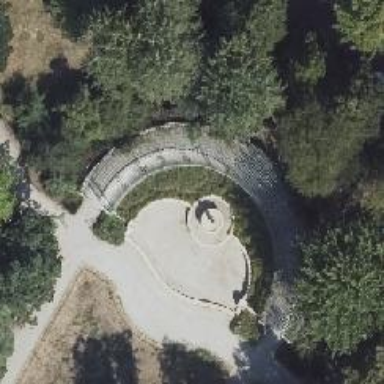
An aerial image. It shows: Fountain.